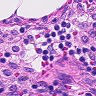
Metastatic tissue present: no